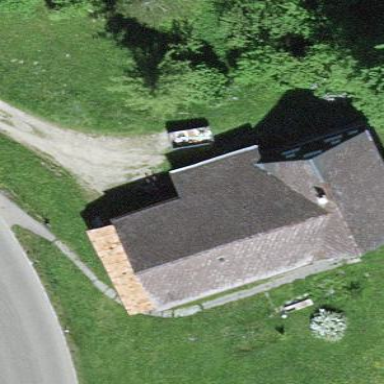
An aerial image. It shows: Farm auxiliary building with gabled roof.